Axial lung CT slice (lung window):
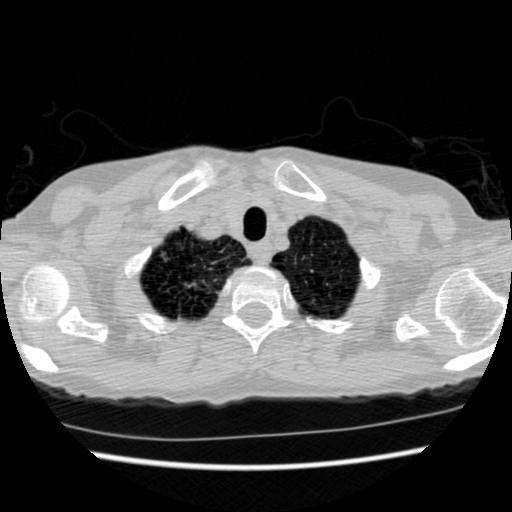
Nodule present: yes
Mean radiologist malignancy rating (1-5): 4